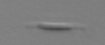
Label: Bacillariophyceae